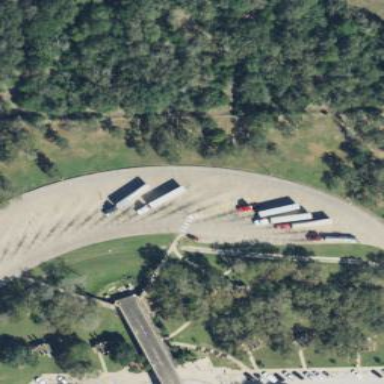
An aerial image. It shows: Rest area along the road with picnic tables.